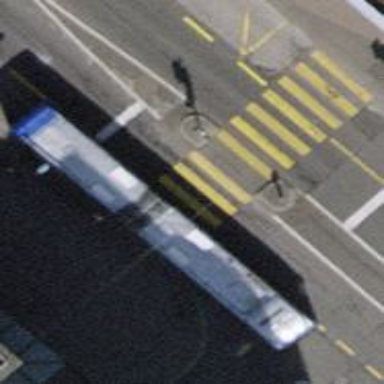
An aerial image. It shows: Road crossing with traffic signals and central island.